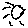
Label: sun